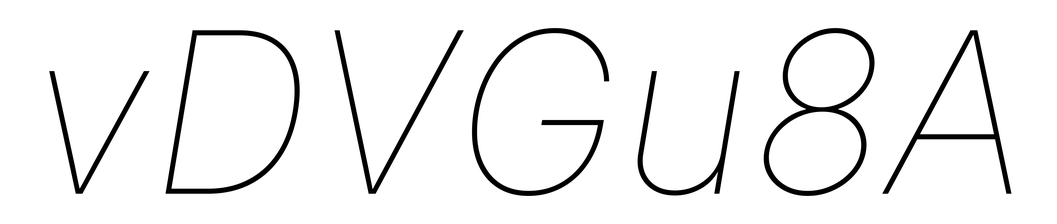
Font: Inter-Italic_Thin_Italic